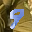
Label: 9